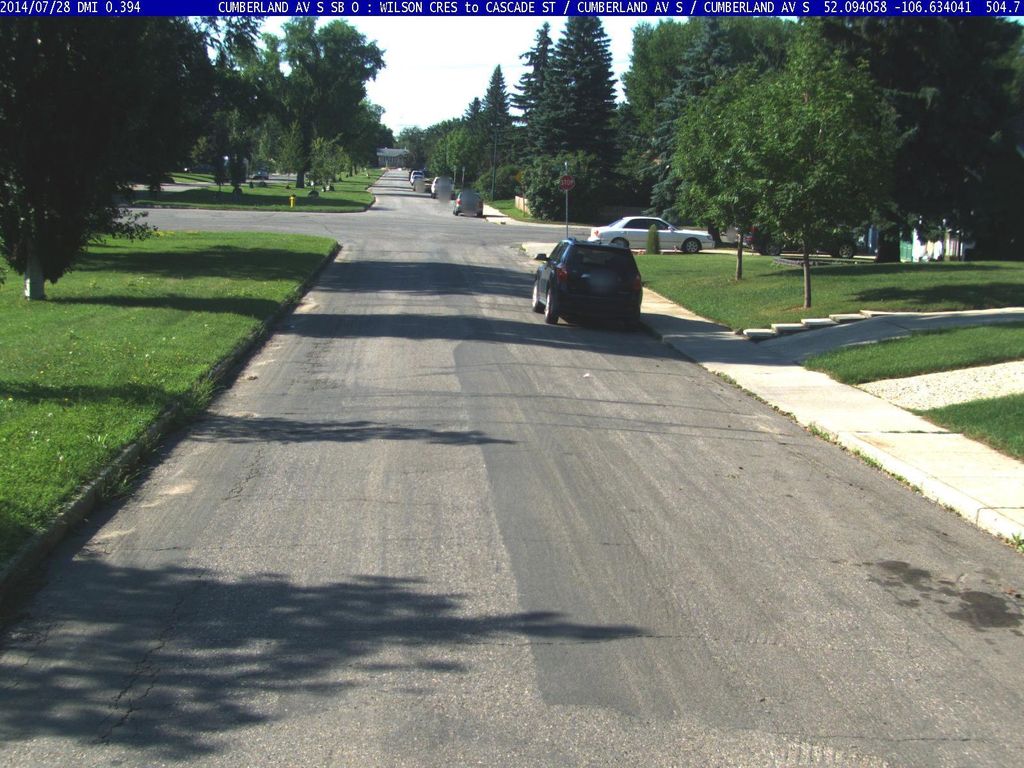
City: saskatoon